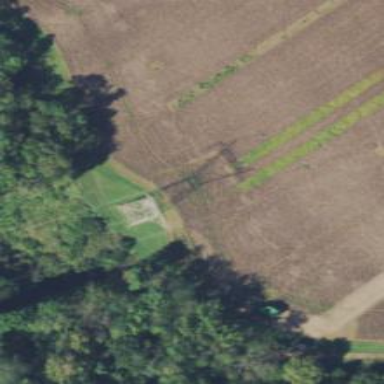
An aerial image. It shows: Lattice structure tower.